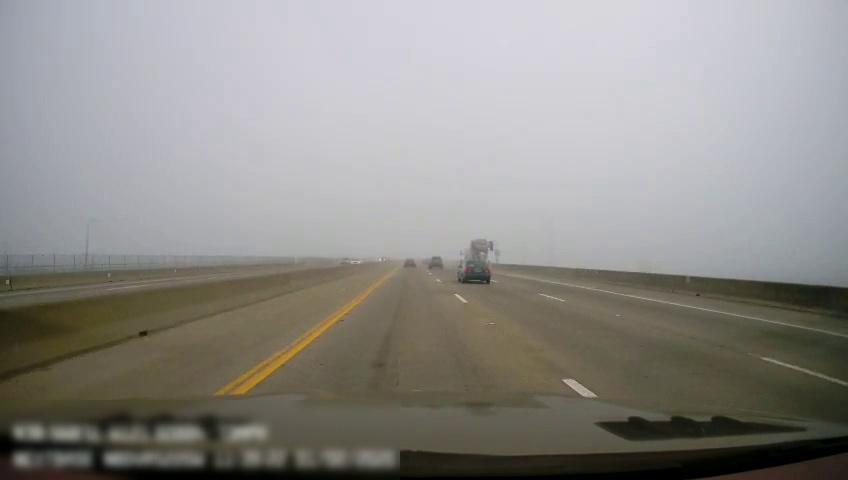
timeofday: Day
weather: Cloudy
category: Drivable Space
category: Drivable Space
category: Vehicles | Car
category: Vehicles | SUV
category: Vehicles | Other LV
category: Vehicles | Car
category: Vehicles | Car
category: Lanes | Current Lane
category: Lanes | Current Lane
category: Lanes | Alternate Lane
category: Lanes | Alternate Lane
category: Lanes | Alternate Lane
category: Lanes | Opposite Lane
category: Lanes | Opposite Lane